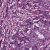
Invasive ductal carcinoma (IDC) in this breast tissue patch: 1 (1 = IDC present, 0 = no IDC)